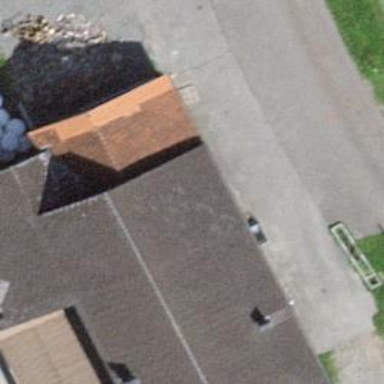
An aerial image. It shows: Farm auxiliary building.